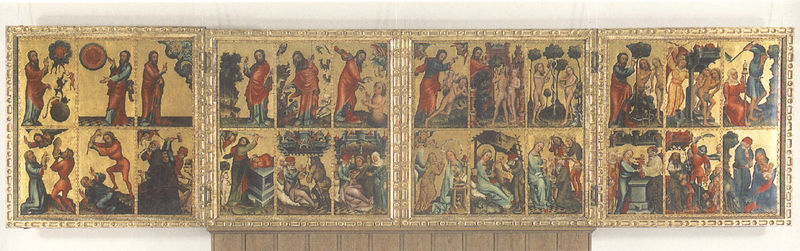
Titel: Hochaltar von St. Petri (früher “Grabower Altar” genannt)
Künstler: Meister Bertram von Minden
Institution: Hamburg, Kunsthalle
Schlagwörter: nackt, menschen, frau, tisch, dach, rot, tier, alt, bibel, kirche, gold, engel, bilder, vier, adam, eva, schlag, altar, jesus, hammer, christlich, heilige, isaak, opferung, golden, sechs, maria, szenen, vierundzwanzig, hacke, verkündigung, retabel, tafeln, flügelaltar, bildergeschichte, marienleben, klappaltar, biblische geschichte, erschaffung, polyptich